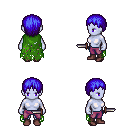
a pixel art fantasy rpg character, female body template, dark elf, purple skin, green tattered cape, magenta pants, blue plain hairstyle, maroon shoes, dagger, four views (front, back, left, right), 2x2 character sprite sheet, small pixel art, hard edges, no anti-aliasing